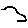
Label: bird